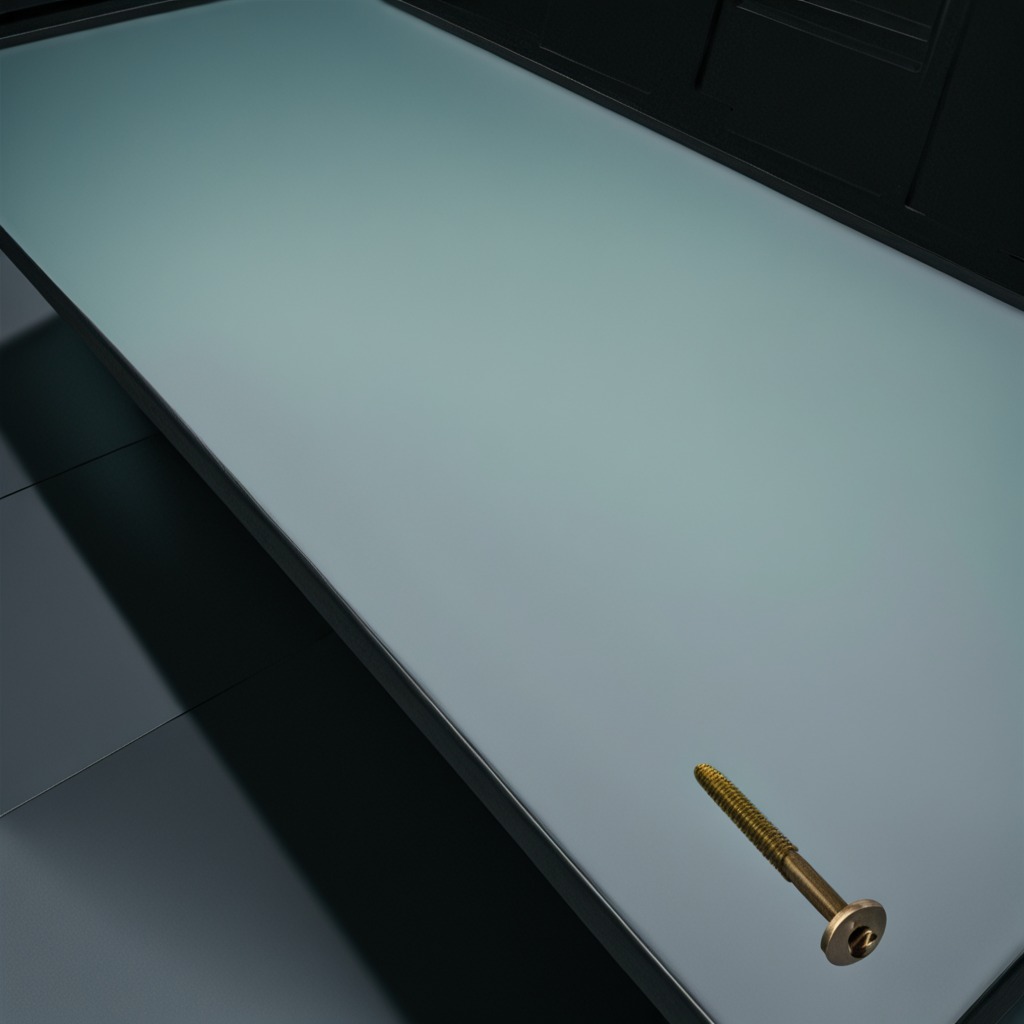
A metal screw is lying on a clean empty table in a railway signal maintenance room lit by harsh overhead fluorescents photorealistic surface textures crisp shadows high dynamic range.